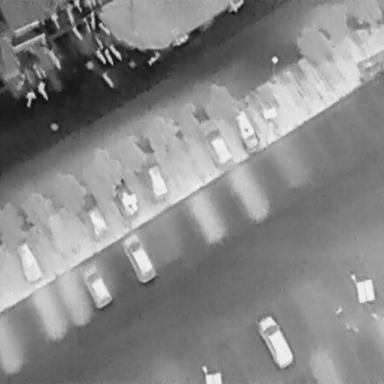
There are 31 objects shown in the infrared image, including nine Cars, and 22 Bicycles.